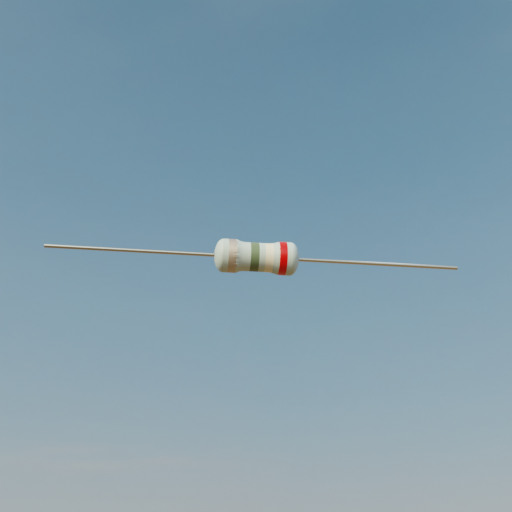
Resistor colour bands (in order): silver, gray, white, red